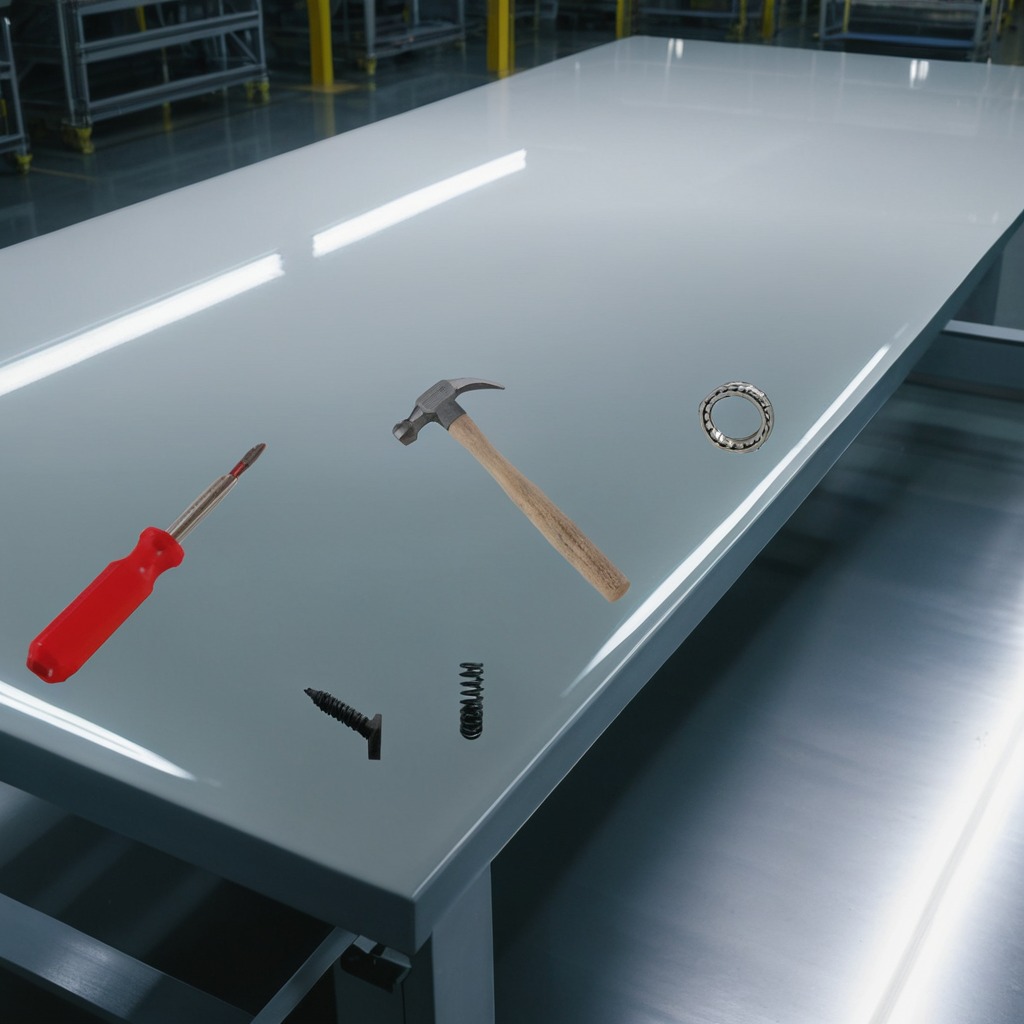
A ball bearing, hammer, screwdriver, and spring are lying on the table.